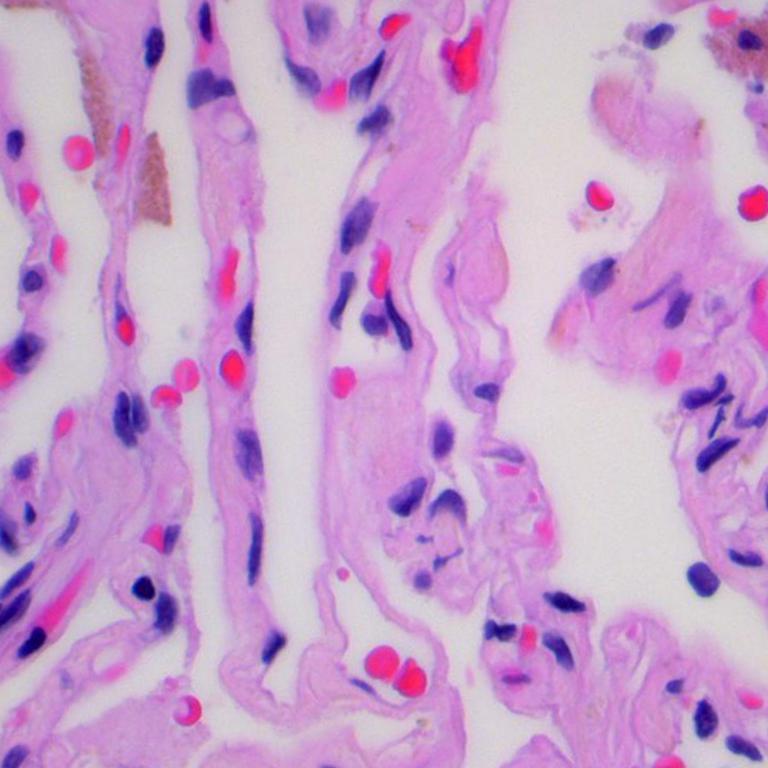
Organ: lung
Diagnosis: benign